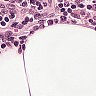
Metastatic tissue present: no